Question: For some reason (which I can't seem to find), my .png image is not showing up.
I am trying to load it on the website through my CSS file and not as eg. '<img src="images/Balloon_1.png">'
'''
<section id="container_1">
<header id="header_container_1">
<h1><a name="Over ons"></a>Over ons</h1>
</header>
<div id="Balloon_1"></div>
'''
CSS:
'''
#Balloon_1{
background: url(images/Balloon1.png);
display: block;
height: 70px;
width: 64px;
}
'''

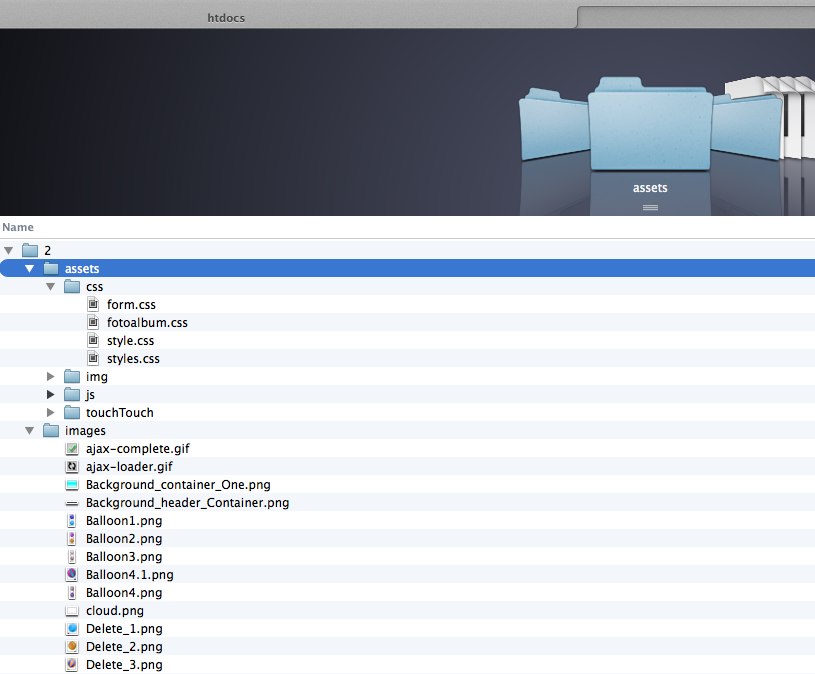
Answer: # Works fine...?
### http://jsfiddle.net/SinisterSystems/SeC6W/
'''
<section id="container_1">
<header id="header_container_1">
<h1><a name="Over ons"></a>Over ons</h1>
</header>
<div id="Balloon_1"></div>
'''
'''
#Balloon_1 {
background:url(http://www.online-image-editor.com/styles/2013/images/example_image.png);
width:100px;
height:100px;
display:block;
}
'''
'.png'
'Index.html file root -> Images Folder -> Balloon1.png'
And your 'CSS' file is linking to the image as such:
'../../images/Balloon1.png'
# Final answer for you.
You have an 'assets' folder, so you had to 'drop back twice'. By just doing '../' you were only going back to your 'assets' folder, not your 'root'.
'Root' is where your 'index.html' lies.
'Root -> Assets -> CSS -> Style.css' is where your 'style.css' lies.
'Root -> Images -> Balloon1.png' is where your 'image' lies.
So, because your 'CSS' file is deeper in the tree, you have to backtrack to get back to your 'Root'.
'Root -> Assets'
'Root'
Then you can progress to...
'Root -> Images -> File'.